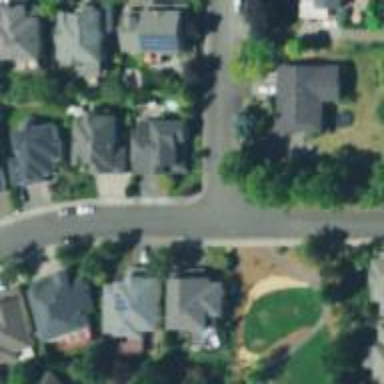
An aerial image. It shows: Residential road with asphalt surface. Sidewalk is present on the left side.